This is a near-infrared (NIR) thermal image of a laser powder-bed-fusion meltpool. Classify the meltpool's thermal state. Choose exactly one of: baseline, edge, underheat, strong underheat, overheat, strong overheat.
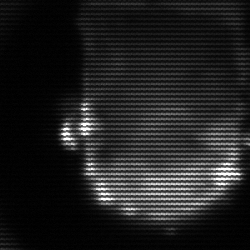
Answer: baseline